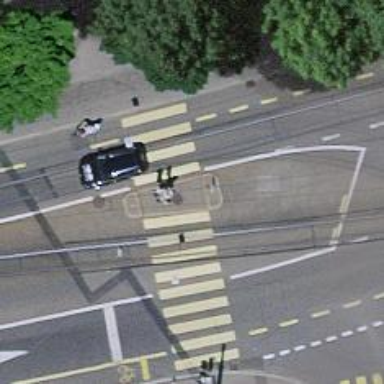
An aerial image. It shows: Asphalt footway with crossing island.